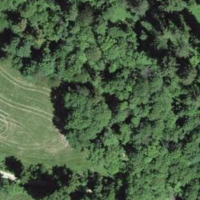
EUNIS habitat code: 41
Species observed at this site:
Lathyrus vernus